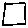
Label: square